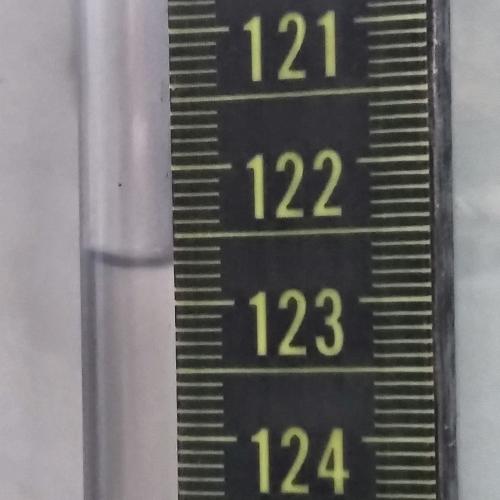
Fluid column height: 122.7 cm